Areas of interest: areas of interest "Commercial service"
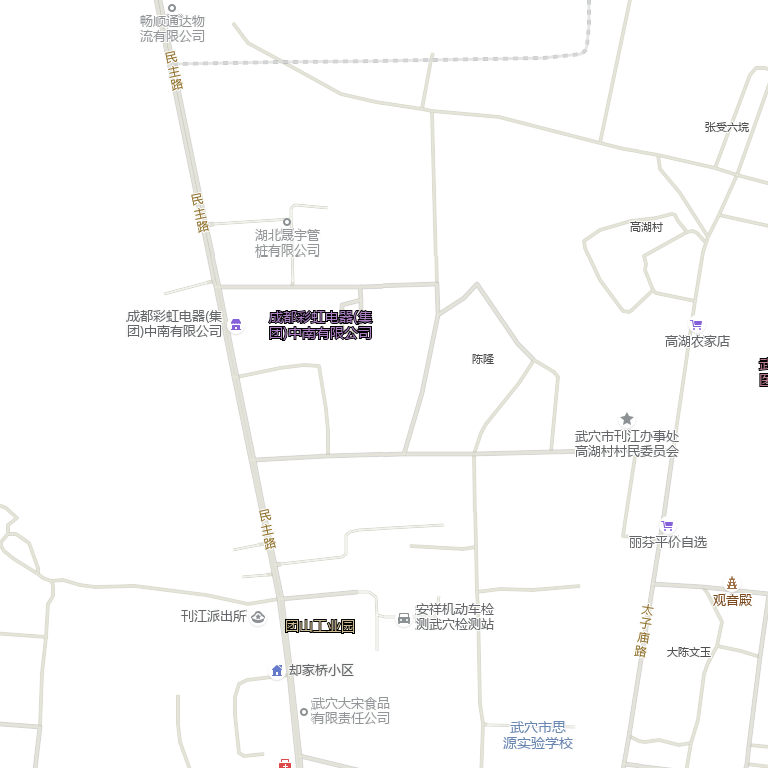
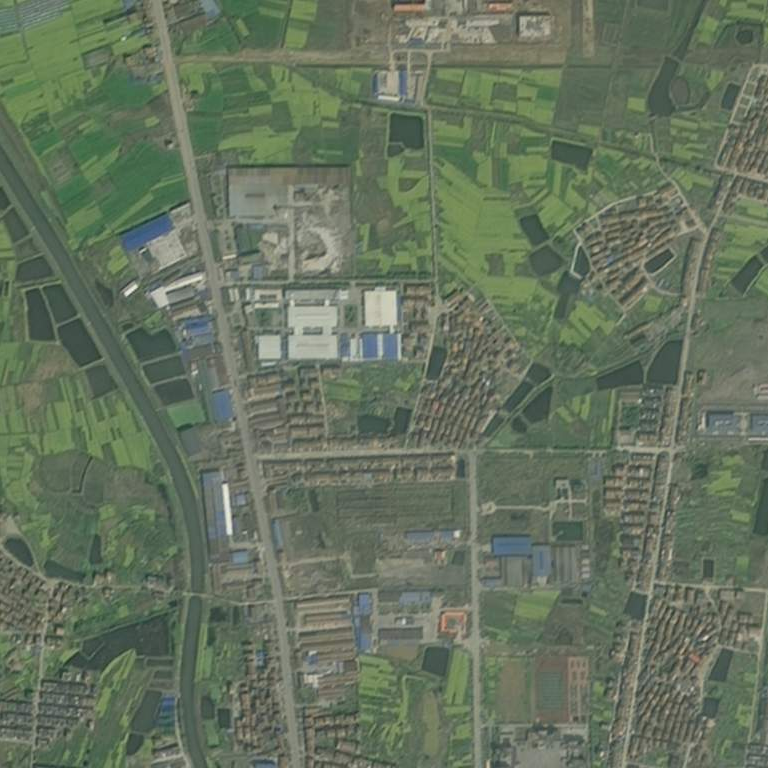